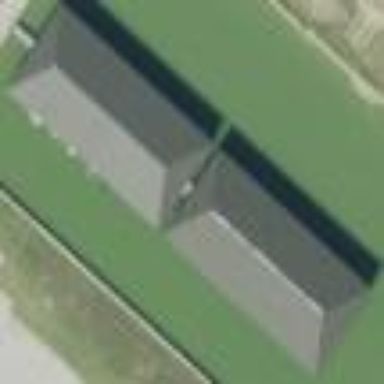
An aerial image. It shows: Boathouse.